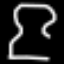
Label: hourglass